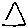
Label: triangle